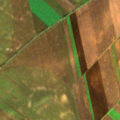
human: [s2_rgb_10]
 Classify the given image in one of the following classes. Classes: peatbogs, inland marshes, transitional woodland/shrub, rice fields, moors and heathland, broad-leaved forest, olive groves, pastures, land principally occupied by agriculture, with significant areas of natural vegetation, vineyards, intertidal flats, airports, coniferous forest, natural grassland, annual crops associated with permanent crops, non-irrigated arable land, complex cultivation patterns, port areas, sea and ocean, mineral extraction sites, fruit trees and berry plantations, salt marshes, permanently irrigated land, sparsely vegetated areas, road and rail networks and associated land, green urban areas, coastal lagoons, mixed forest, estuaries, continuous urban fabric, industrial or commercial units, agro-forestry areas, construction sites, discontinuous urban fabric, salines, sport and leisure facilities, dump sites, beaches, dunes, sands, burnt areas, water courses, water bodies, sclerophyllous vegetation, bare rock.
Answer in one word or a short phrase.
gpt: non-irrigated arable land